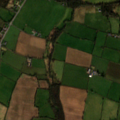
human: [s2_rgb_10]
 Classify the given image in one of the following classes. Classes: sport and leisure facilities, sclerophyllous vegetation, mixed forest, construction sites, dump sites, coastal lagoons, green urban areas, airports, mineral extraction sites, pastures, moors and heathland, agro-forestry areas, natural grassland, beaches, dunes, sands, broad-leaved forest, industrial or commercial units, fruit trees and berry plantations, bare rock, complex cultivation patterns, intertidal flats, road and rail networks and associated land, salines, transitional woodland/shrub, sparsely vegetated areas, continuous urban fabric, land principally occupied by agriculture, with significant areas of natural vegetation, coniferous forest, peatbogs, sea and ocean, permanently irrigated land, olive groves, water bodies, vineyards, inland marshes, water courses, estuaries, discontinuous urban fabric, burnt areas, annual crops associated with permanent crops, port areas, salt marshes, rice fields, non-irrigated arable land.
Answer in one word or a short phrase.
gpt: discontinuous urban fabric, non-irrigated arable land, pastures